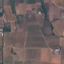
Land use / land cover class: PermanentCrop